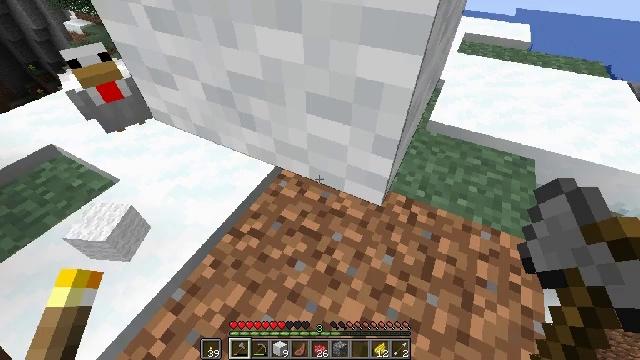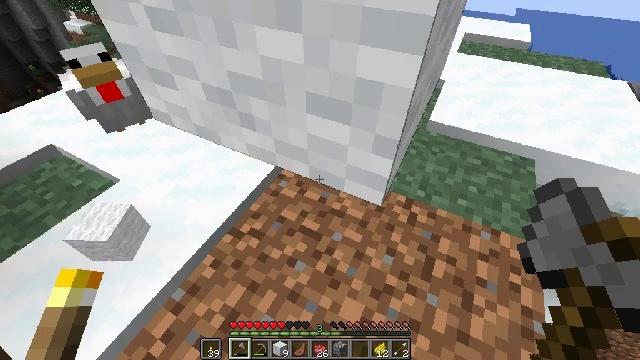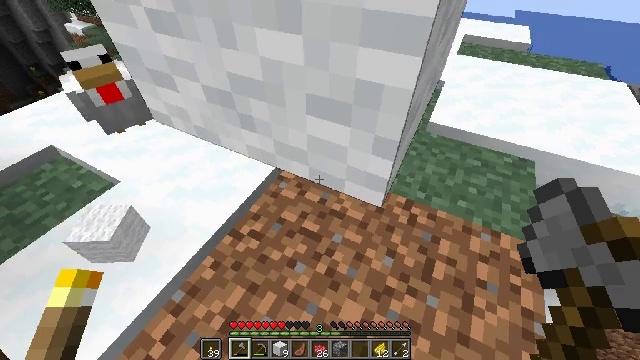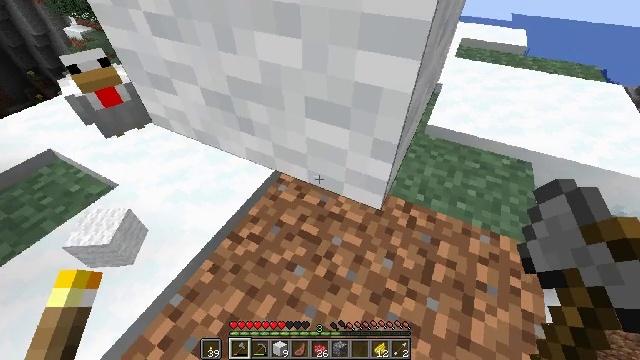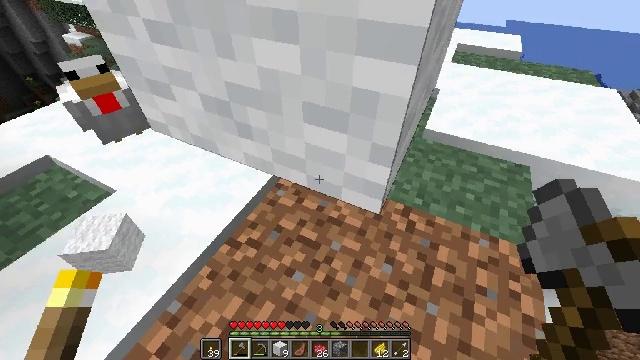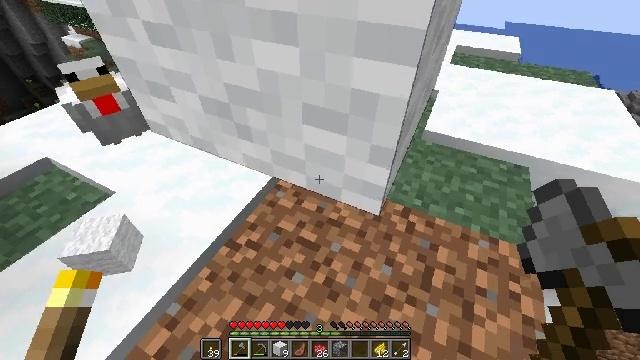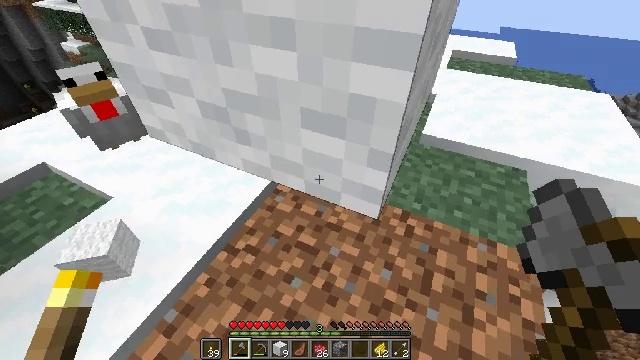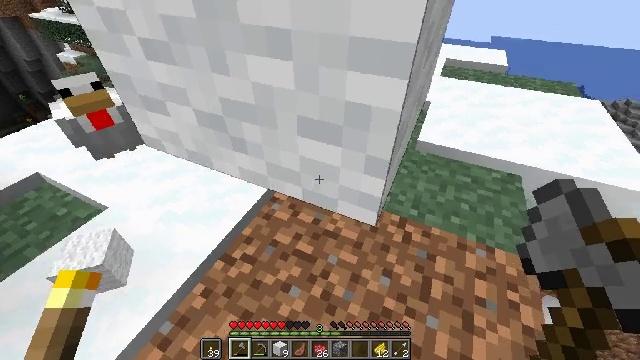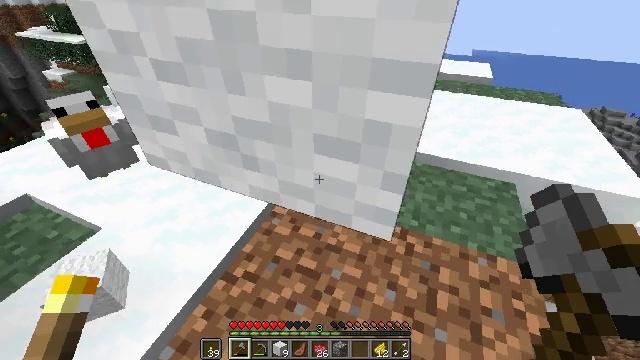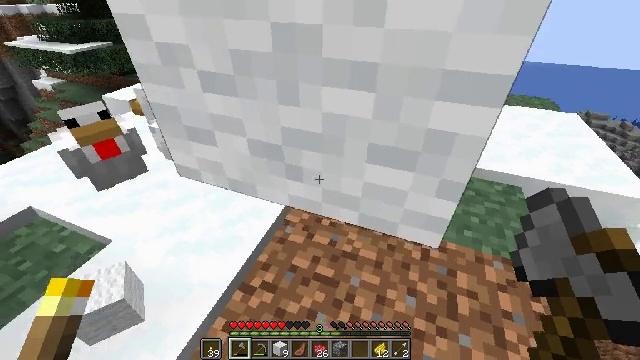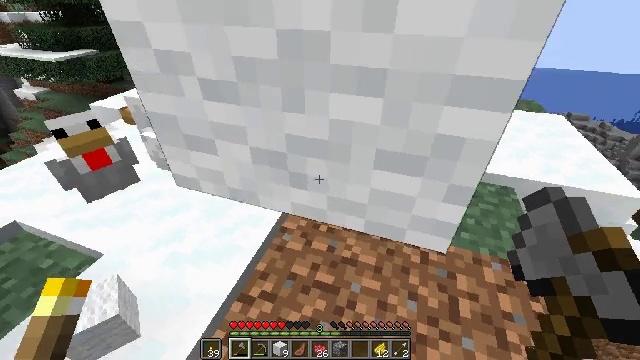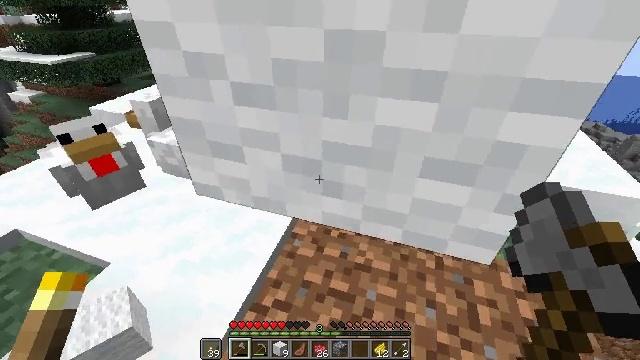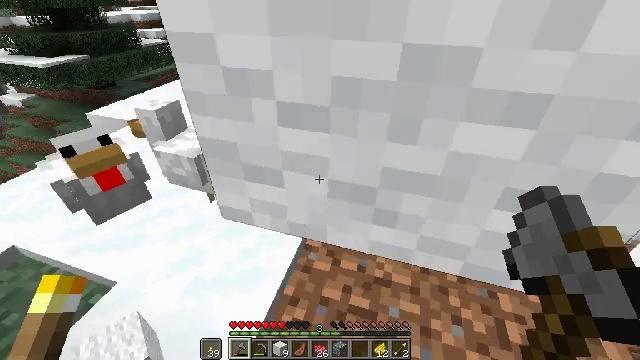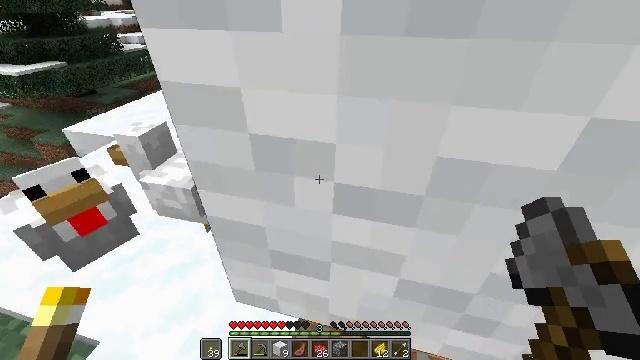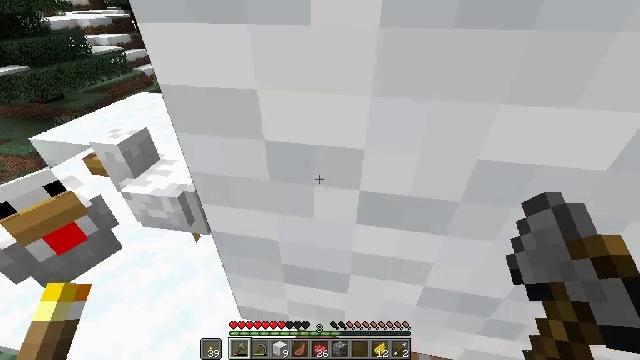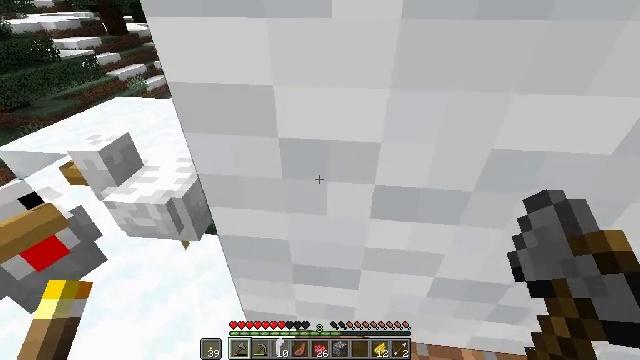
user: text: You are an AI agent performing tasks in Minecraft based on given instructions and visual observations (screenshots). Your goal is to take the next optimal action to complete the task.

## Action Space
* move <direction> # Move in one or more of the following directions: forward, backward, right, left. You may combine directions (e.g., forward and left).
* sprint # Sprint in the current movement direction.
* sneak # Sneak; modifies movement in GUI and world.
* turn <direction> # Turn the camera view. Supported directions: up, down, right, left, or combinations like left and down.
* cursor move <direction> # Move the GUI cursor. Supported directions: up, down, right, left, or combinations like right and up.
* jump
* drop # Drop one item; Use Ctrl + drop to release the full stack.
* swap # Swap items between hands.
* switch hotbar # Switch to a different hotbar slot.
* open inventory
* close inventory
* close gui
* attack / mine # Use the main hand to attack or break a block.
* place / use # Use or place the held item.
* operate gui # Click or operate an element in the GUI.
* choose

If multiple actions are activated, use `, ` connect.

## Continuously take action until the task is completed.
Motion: motion action
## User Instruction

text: Mine the white wool block.
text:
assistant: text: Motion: no_op
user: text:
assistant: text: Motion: no_op
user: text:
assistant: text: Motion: no_op
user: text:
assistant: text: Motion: turn up
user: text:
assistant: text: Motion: no_op
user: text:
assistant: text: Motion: no_op
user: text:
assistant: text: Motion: turn up
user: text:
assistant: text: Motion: move left, turn right and up
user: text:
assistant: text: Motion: move left, turn right and up
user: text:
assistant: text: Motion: move forward and move left, turn right and up
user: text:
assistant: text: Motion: move forward and move left
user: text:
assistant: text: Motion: move forward, turn right
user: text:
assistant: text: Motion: move forward, turn right
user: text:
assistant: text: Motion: turn right
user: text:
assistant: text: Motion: turn right
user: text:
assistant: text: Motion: turn right
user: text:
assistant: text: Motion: turn right
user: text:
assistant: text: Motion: switch to hotbar 2
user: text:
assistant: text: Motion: turn right, switch to hotbar 2
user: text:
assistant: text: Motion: turn right and up
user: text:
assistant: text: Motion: no_op
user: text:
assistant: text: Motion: no_op
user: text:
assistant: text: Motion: no_op
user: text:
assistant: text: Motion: no_op
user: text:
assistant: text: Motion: no_op
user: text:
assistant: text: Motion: attack / mine
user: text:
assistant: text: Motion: attack / mine
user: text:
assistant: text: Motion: attack / mine
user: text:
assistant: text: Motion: attack / mine
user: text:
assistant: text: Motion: attack / mine